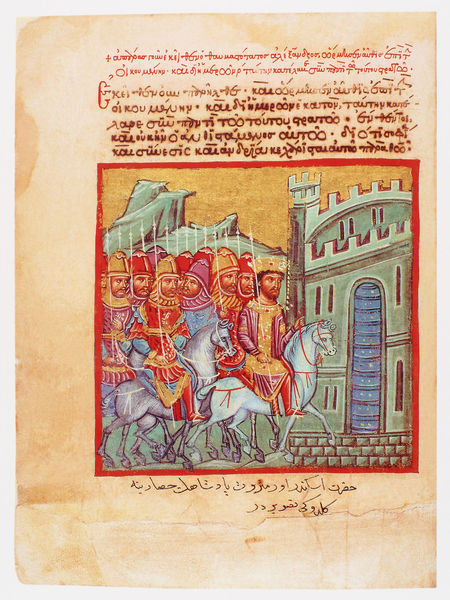
Titel: Der griechische Alexanderroman
Institution: Venedig, Hellenic Institute Codex Gr. 5
Schlagwörter: blau, gelb, grün, stadt, bunt, grau, männer, orange, türkis, weiss, zeichnung, rot, rahmen, hügel, gold, pferd, pferde, reiter, hellblau, schrift, farbe, lila, könig, lanze, soldaten, tor, zinnen, buch, burg, bla, orient, seite, text, buchstaben, ritter, rüstung, pergament, helme, arabisch, schloß, griechisch, mittelalter, kreuzzug, lanzen, speer, speere, arabien, zinne, buchmalerei, alexander, alexanderroman, weisse pferde